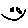
Label: smiley face